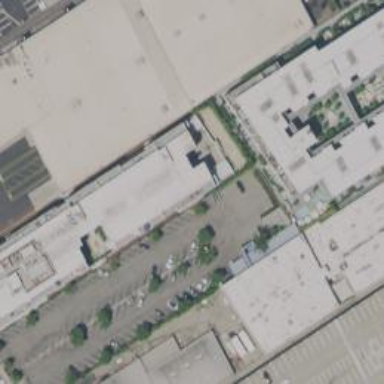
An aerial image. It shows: Commercial building.